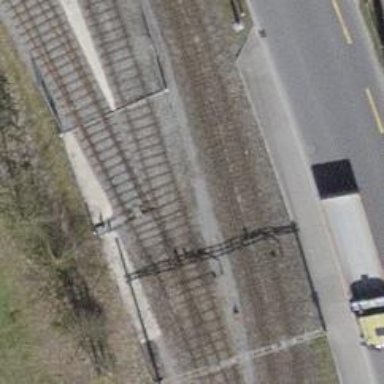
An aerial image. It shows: Railway switch.